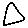
Label: triangle